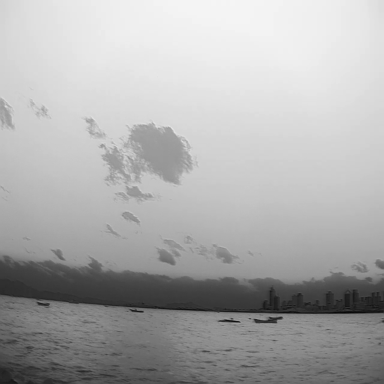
There are four bulk_carriers in the infrared image.